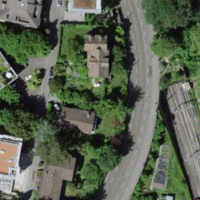
EUNIS habitat code: 57
Species observed at this site:
Vincetoxicum hirundinaria
Teucrium scorodonia
Lonicera acuminata
Poa nemoralis